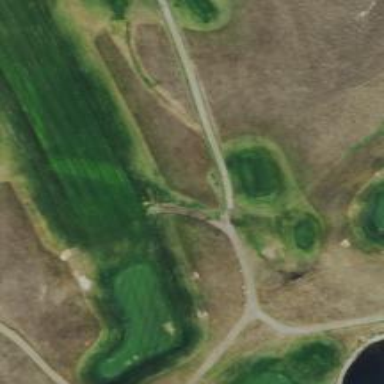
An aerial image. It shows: Footway that doubles as golf path.